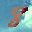
Label: 8